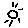
Label: sun